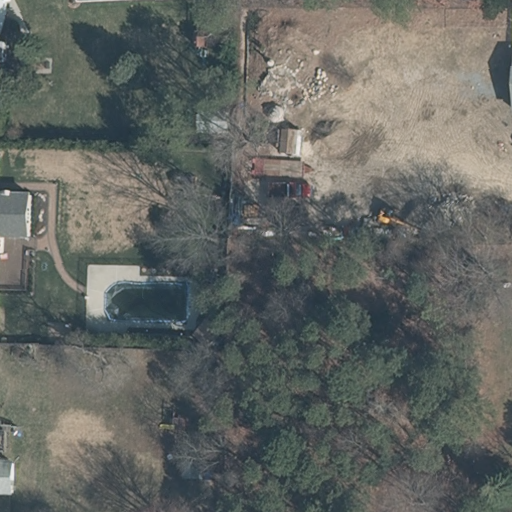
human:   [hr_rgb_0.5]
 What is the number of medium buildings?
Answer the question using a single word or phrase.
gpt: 2

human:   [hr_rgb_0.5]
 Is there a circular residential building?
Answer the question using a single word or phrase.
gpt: no

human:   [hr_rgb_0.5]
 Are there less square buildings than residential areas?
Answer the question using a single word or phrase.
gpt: yes

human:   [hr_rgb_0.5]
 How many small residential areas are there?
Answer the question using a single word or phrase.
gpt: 0

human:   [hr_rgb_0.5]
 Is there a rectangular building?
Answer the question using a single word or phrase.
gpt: yes

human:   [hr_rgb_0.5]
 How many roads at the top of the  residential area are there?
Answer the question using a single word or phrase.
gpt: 0

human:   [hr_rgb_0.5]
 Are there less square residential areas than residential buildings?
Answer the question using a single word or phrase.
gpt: yes

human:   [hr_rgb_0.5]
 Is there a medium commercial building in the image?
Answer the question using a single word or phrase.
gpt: no

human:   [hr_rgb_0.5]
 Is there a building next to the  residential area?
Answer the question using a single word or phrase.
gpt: yes

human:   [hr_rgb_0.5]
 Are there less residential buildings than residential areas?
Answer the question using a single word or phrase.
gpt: no

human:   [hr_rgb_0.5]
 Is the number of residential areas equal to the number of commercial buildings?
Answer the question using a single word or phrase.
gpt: no

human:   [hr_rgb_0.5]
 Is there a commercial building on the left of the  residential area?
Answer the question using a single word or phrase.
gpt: no

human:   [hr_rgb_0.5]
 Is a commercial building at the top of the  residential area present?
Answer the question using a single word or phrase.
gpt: no

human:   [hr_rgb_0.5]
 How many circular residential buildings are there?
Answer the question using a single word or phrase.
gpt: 0

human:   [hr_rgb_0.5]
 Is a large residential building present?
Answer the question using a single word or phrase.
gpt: no

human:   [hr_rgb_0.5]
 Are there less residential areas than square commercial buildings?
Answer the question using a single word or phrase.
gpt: no

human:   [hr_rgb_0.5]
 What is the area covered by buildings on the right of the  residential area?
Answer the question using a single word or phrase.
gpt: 0m2

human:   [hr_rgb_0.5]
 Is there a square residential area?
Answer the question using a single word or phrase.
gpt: no

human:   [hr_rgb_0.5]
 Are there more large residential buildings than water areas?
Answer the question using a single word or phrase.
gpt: no

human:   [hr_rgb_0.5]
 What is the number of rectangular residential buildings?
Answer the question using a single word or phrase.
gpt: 4

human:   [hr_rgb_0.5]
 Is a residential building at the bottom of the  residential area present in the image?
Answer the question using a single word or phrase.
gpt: yes

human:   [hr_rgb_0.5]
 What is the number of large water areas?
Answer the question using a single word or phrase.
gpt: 0

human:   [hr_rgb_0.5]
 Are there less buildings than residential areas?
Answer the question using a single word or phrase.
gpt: no

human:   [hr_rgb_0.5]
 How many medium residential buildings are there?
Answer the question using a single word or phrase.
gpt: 2

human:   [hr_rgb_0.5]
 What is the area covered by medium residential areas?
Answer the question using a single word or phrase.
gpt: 0m2

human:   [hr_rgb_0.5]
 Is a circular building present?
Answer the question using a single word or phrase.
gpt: no

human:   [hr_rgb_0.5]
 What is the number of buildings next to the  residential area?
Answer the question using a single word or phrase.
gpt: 5

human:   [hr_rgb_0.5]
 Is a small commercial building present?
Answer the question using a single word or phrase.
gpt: no

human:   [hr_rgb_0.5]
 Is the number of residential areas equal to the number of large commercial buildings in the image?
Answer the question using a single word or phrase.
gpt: no

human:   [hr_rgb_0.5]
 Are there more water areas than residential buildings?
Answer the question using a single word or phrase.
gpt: no

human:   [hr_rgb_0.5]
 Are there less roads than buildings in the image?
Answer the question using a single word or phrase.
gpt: yes

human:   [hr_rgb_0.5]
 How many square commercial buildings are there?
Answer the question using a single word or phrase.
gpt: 0

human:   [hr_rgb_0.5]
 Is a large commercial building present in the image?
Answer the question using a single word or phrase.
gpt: no

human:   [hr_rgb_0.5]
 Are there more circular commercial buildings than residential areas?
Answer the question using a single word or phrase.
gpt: no

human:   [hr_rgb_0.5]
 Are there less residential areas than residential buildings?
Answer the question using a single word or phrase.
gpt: yes

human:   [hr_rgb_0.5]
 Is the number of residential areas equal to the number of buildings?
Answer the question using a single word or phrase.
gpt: no